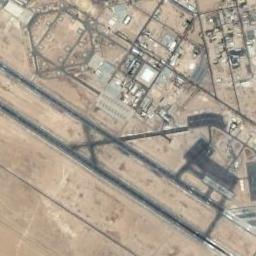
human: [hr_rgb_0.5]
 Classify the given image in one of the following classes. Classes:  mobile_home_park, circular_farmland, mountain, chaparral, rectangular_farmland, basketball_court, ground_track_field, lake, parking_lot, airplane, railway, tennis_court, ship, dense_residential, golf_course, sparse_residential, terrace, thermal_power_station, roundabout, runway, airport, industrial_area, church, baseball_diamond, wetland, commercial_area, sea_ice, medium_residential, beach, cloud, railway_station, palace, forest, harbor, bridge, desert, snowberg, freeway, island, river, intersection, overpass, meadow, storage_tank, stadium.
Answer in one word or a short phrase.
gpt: airport